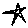
Label: star